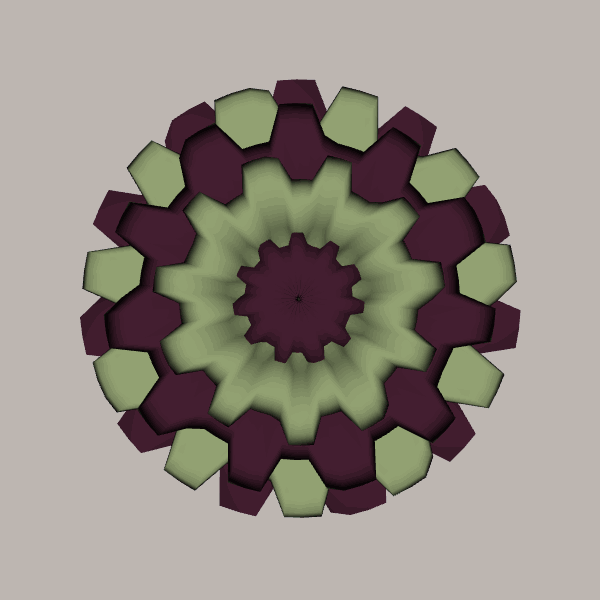
Background: light